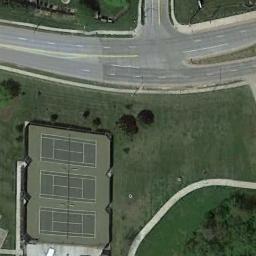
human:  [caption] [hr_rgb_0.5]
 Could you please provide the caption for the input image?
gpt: The tennis court is on the grass next to some trees and roads .

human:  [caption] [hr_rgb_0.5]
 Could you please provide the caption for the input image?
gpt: Tennis court on the lawn next to two roads .

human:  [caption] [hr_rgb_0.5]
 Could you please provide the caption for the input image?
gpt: The tennis courts are surrounded by grass .

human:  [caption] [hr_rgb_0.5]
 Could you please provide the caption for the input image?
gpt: A row of trees is planted between the tennis court and the road .

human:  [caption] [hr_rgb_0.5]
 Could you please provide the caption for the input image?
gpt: The tennis courts are on a green meadow beside a road .